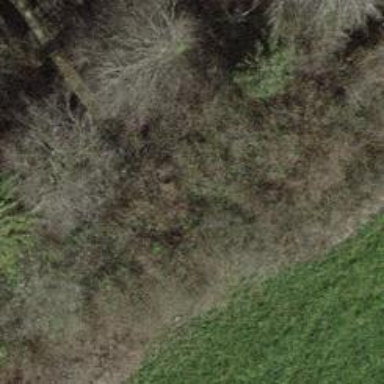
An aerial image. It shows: Hedge barrier.